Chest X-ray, PA view. Patient: 49 years old, sex M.
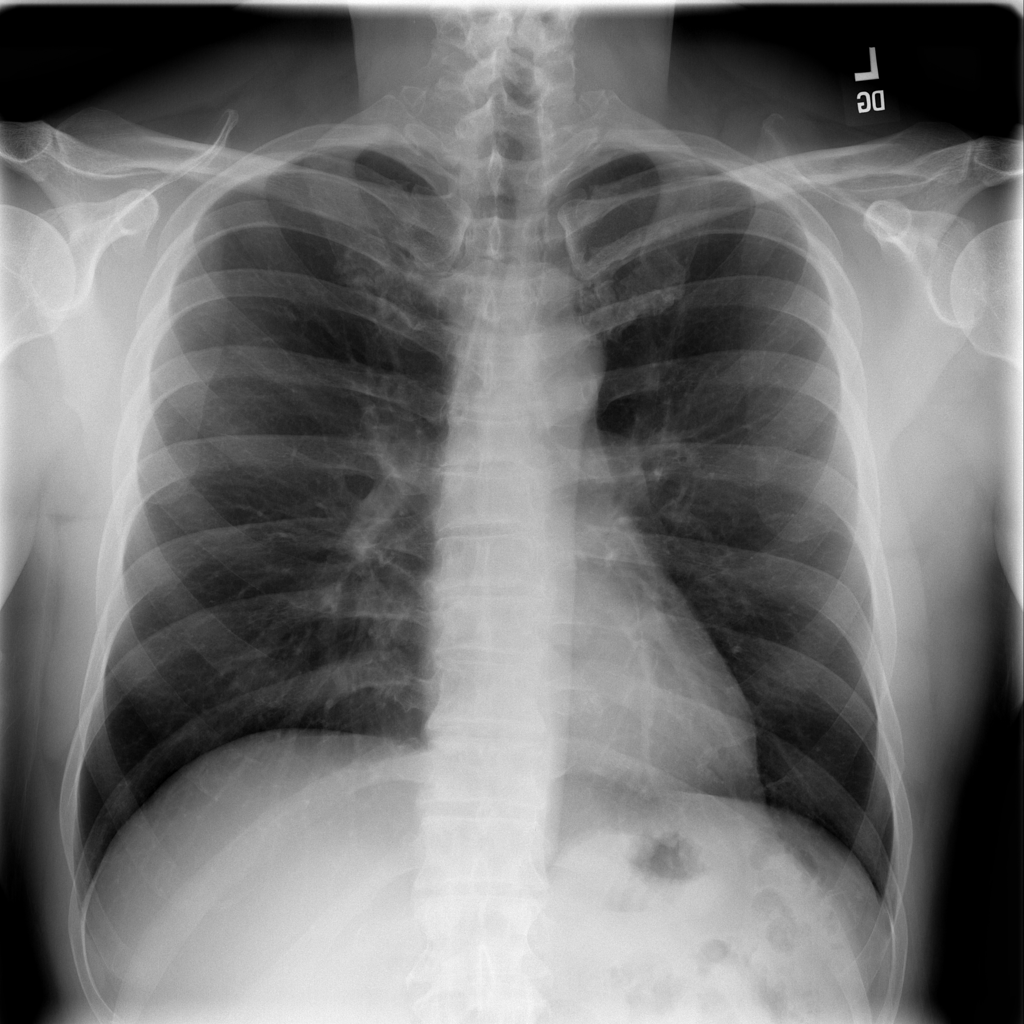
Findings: No Finding